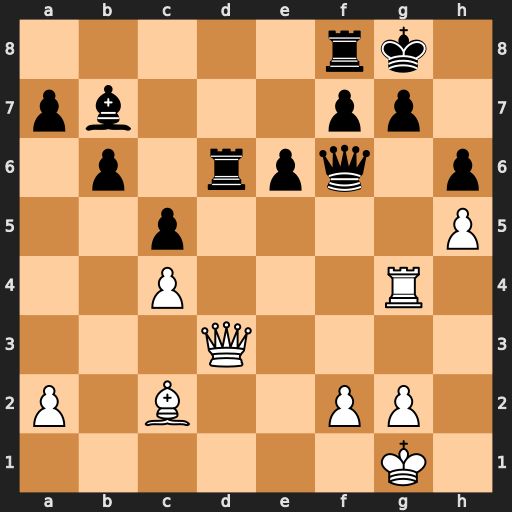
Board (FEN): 5rk1/pb3pp1/1p1rpq1p/2p4P/2P3R1/3Q4/P1B2PP1/6K1
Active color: w
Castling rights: -
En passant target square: -
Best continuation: Qh7#